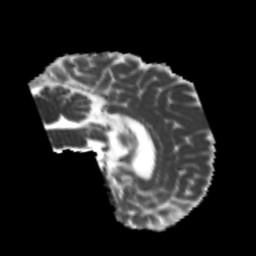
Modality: MD
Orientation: sagittal
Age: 21
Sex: male
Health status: healthy
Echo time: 0.074 s